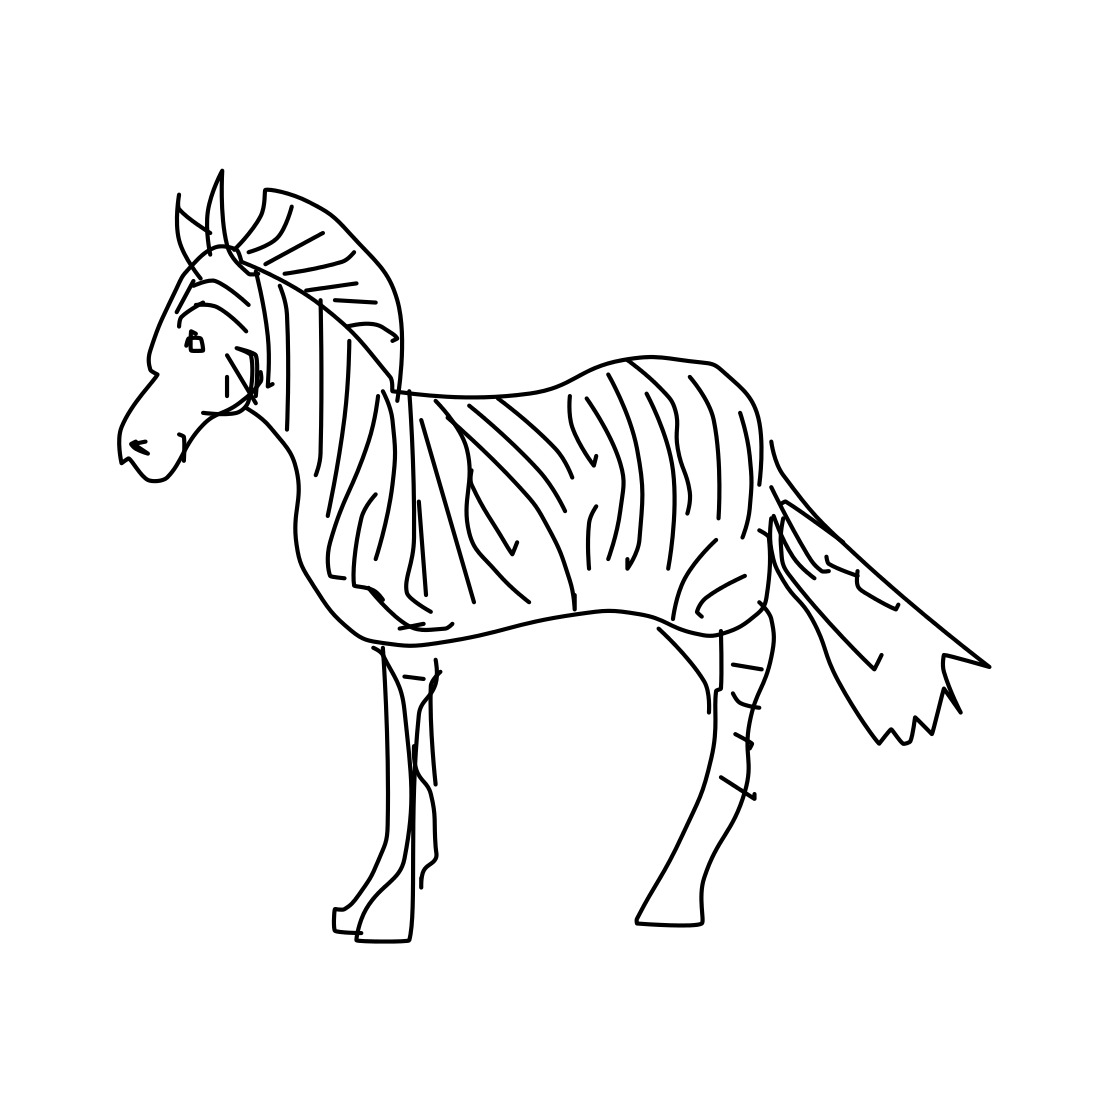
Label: zebra